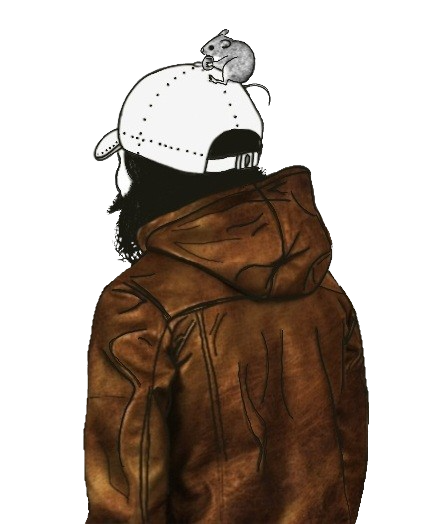
Label: 5_Doomer